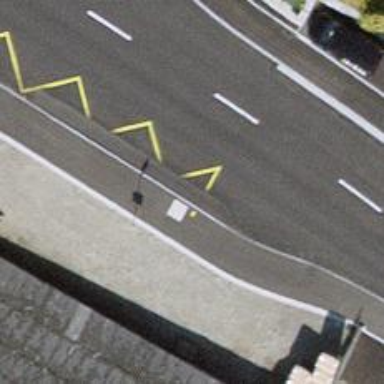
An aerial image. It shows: Bus stop with platform for public transport.